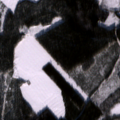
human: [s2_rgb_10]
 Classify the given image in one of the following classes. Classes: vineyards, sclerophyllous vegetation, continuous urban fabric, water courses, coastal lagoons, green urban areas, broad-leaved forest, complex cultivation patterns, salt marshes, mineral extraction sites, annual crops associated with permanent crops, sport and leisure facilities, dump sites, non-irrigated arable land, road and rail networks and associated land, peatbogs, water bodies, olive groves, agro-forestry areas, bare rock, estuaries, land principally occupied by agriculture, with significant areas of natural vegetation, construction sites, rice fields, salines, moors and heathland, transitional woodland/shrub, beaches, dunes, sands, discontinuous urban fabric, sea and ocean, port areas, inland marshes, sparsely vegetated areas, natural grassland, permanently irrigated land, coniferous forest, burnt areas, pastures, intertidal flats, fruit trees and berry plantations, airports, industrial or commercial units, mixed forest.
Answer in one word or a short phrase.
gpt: non-irrigated arable land, coniferous forest, mixed forest, transitional woodland/shrub